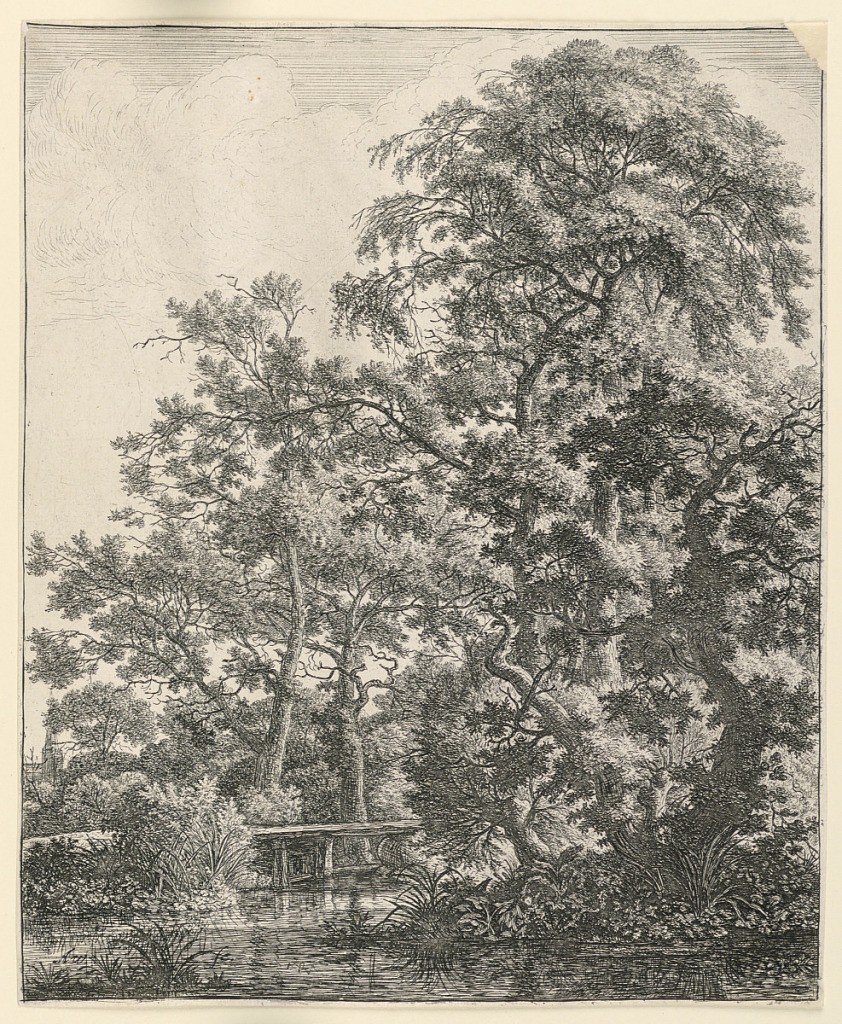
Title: Wooded Landscape with a Foot Bridge
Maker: Antoni Waterloo, 1618–1677
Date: ca. 1650
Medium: Etching on paper
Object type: Print
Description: In a heavily wooded landscape, a footbridge traverses a stream which broadens in the foreground.